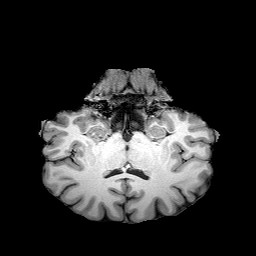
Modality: T1w
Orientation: sagittal
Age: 33
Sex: male
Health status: healthy